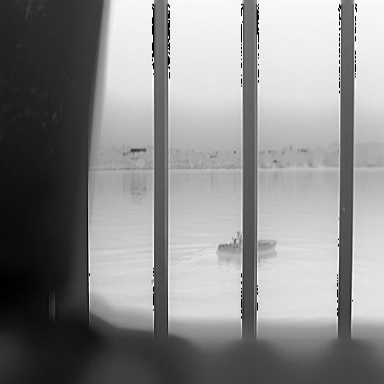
There is a canoe in the infrared image.